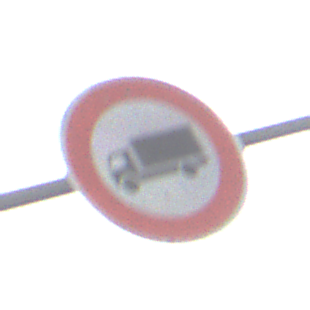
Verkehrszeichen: VerbotFuerKraftfahrzeugeUeberDreiKommaFuenfTonnen
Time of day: Midday
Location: Outdoor (Suburban)
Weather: Overcast
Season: NotSpecified
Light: Natural